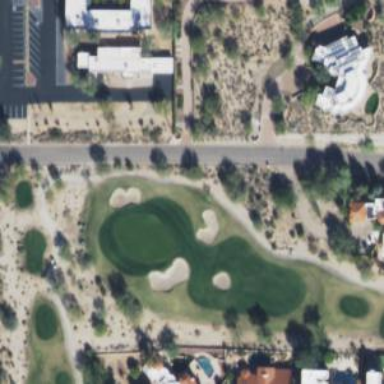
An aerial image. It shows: Golf hole.